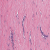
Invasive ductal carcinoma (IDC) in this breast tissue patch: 0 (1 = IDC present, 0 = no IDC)